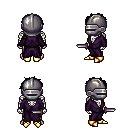
a pixel art fantasy rpg character, male body template, skeleton, purple robe, gold greaves, black bedhead hairstyle, metal helm, gold boots, dagger, four views (front, back, left, right), 2x2 character sprite sheet, small pixel art, hard edges, no anti-aliasing